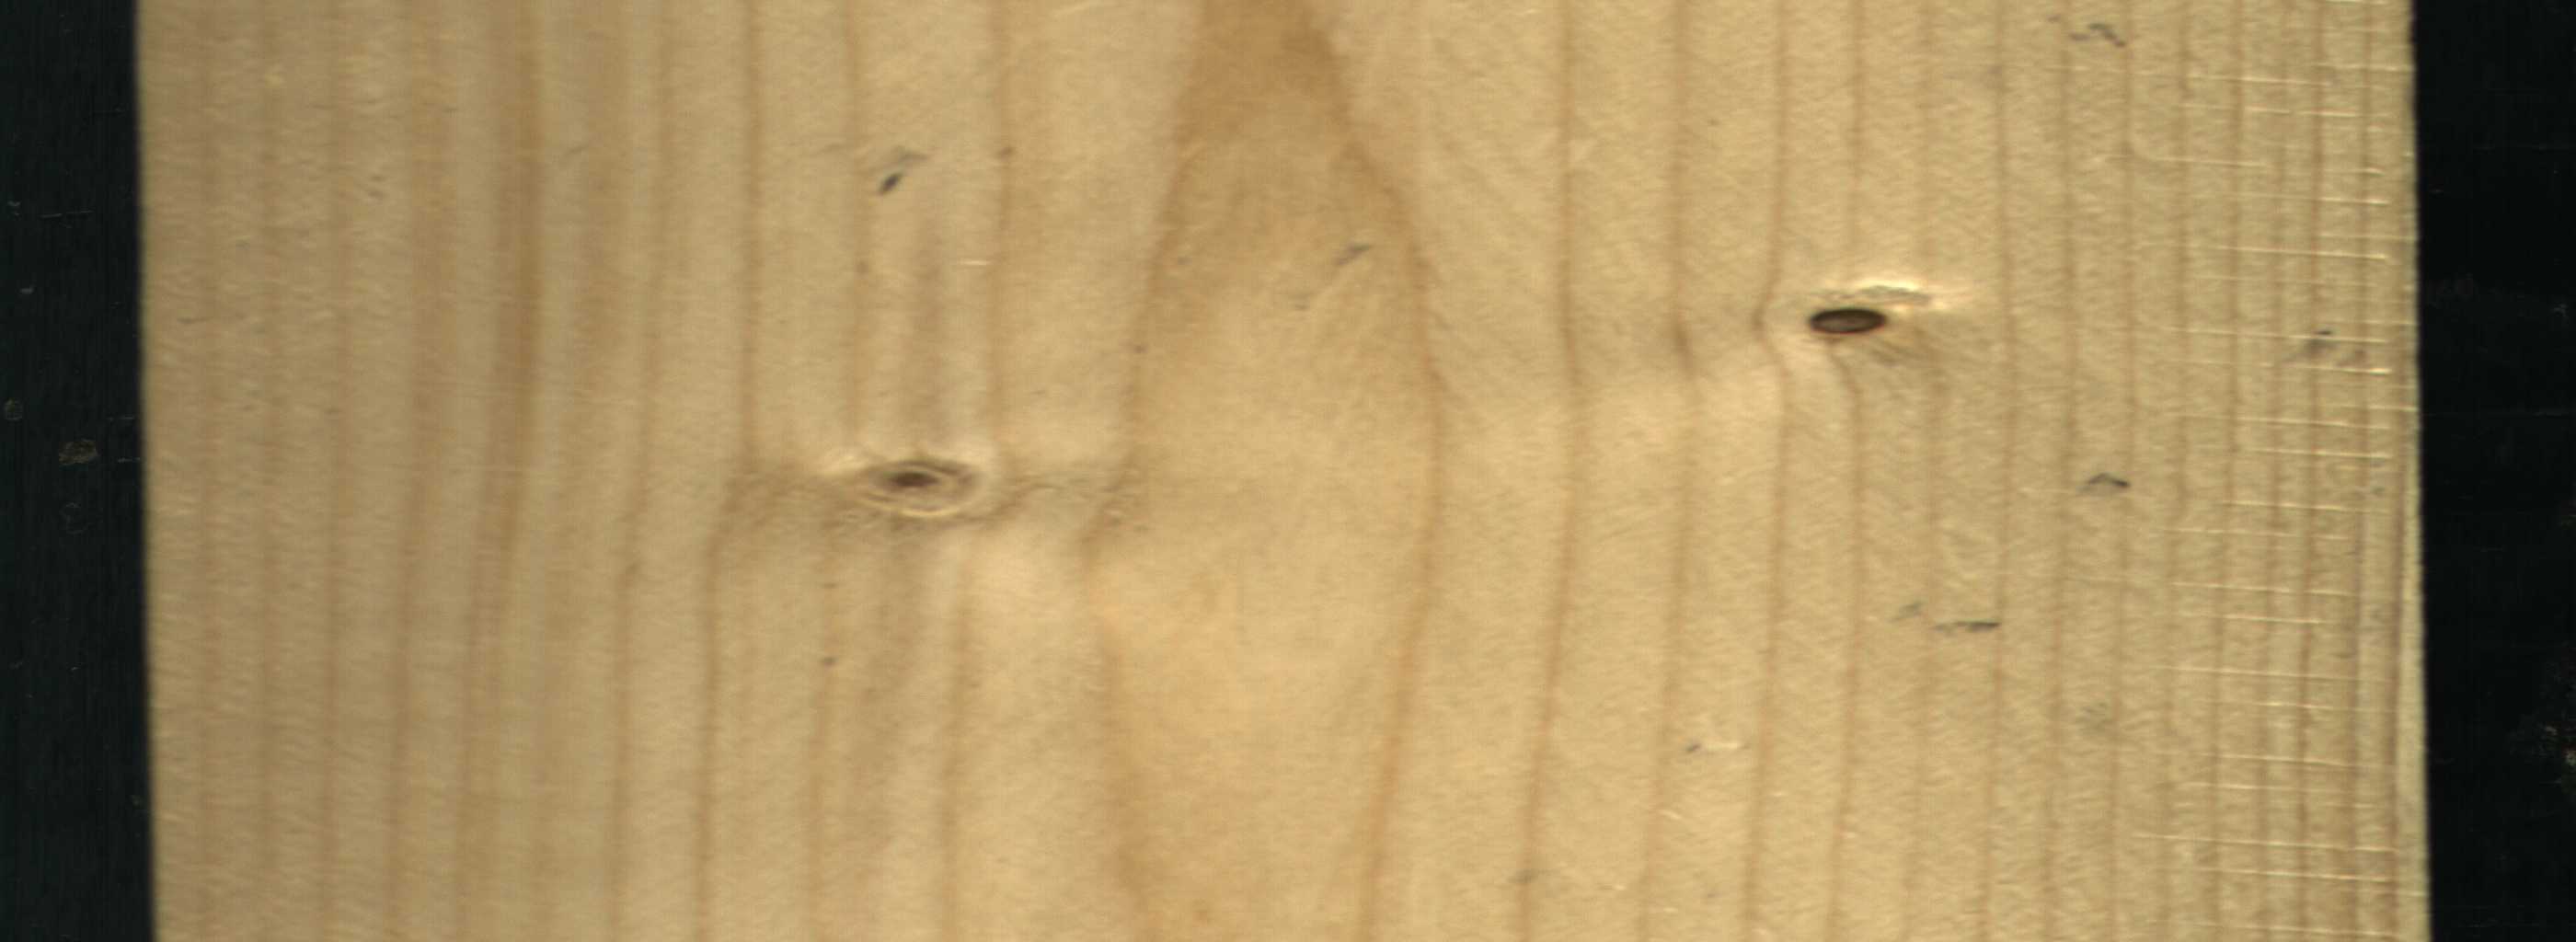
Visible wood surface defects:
Dead_Knot
Live_Knot